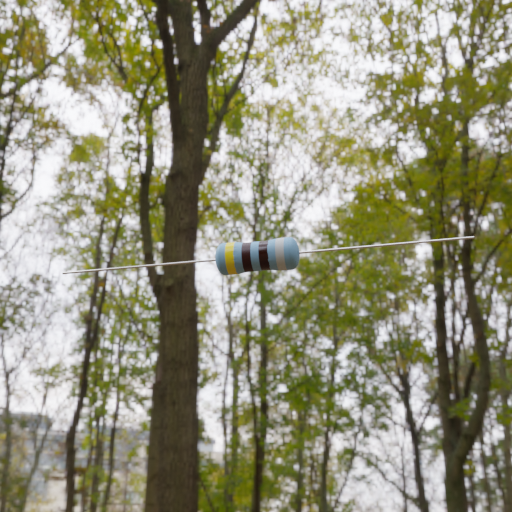
Resistor colour bands (in order): yellow, black, black, silver